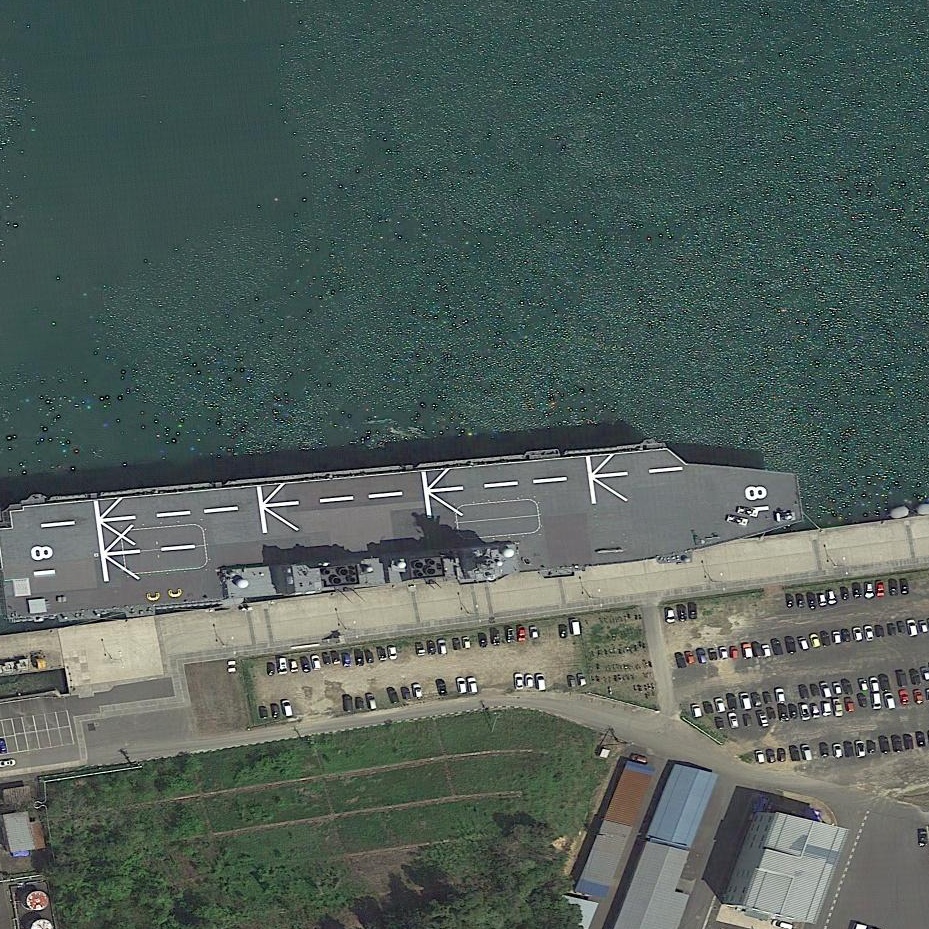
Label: assault